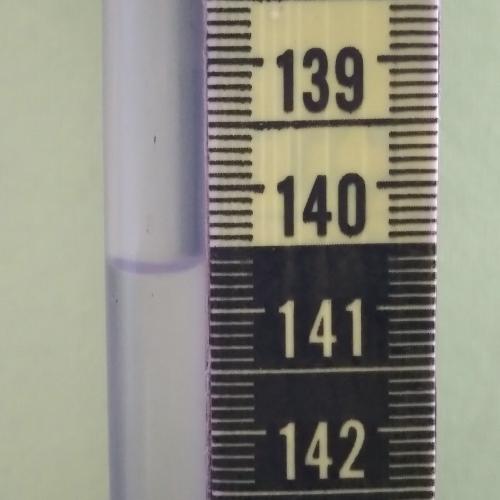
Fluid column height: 140.6 cm